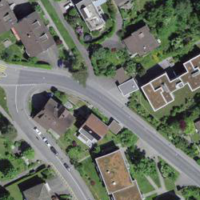
EUNIS habitat code: 55
Species observed at this site:
Cerastium tomentosum
Turdus merula